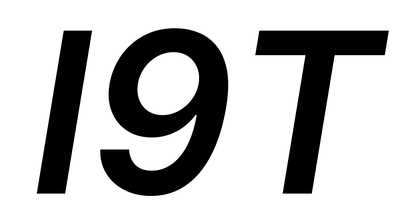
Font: Inter-Italic_SemiBold_Italic